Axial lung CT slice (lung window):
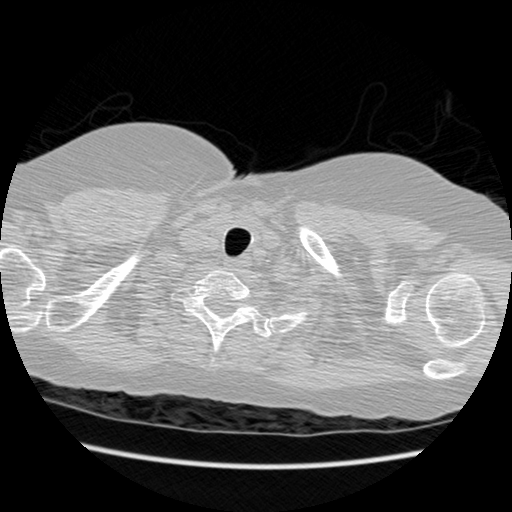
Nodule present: no